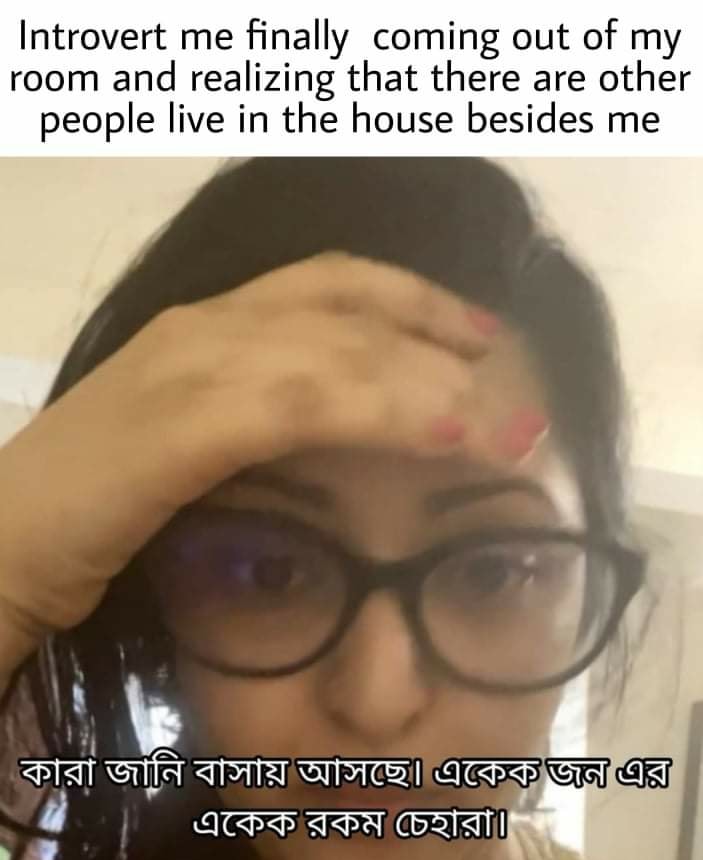
Caption: Introvert me finally coming out of my room and realizing that there are other people live in the house besides me      কারা জানি বাসায় আসছে ।  একেক জন এর একেক রকম চেহারা ।
Label: hate